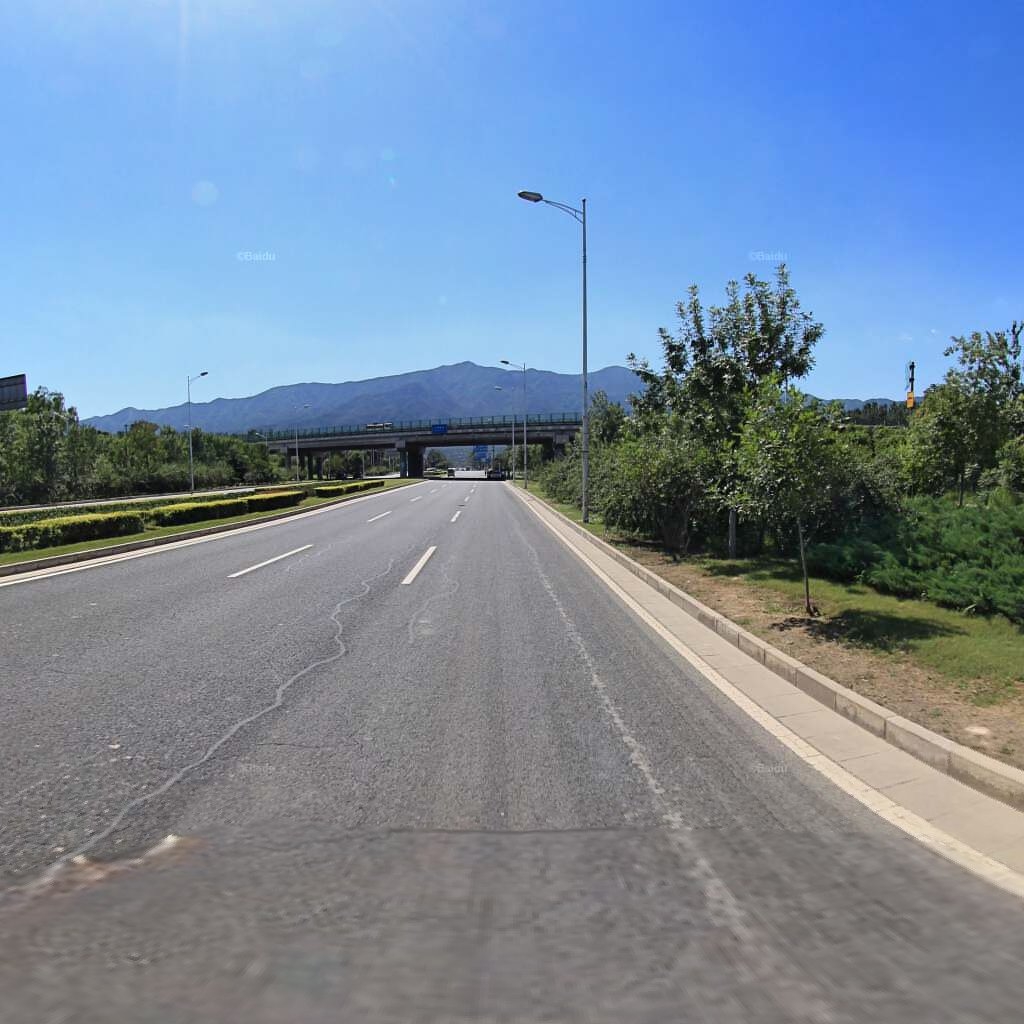
Region: Haidian
Road damage annotations: longitudinal patch, longitudinal patch, longitudinal patch